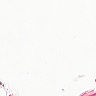
Metastatic tissue present: no